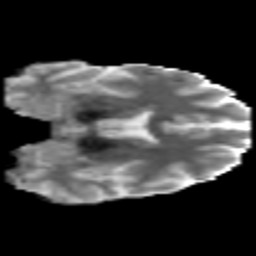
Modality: MD
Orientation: coronal
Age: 31
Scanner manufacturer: philips
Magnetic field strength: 3 T
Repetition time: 8.6 s
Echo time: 0.127 s